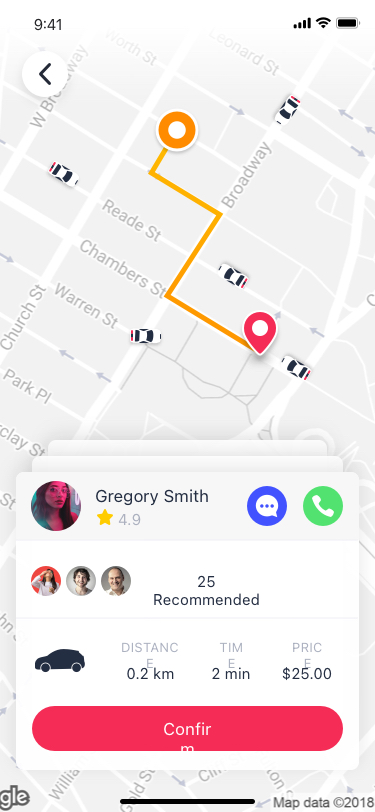
Text in this UI design:
Confirm
Gregory Smith
25 Recommended
Distance
Time
Price
0.2 km
2 min
$25.00
4.9